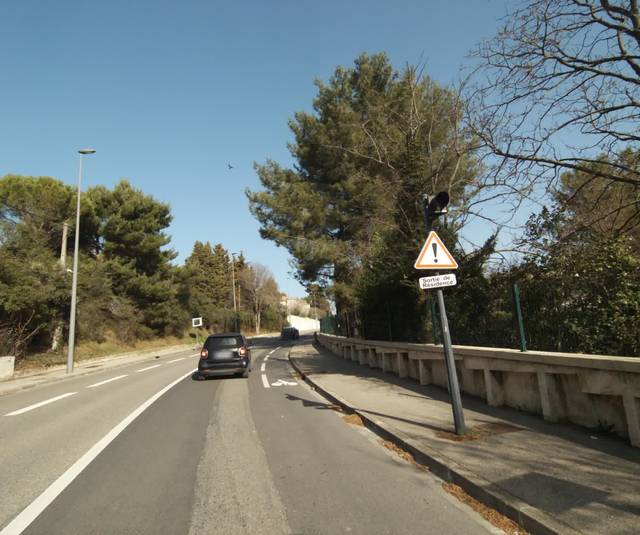
Region: France
Coordinates: 43.543, 5.441